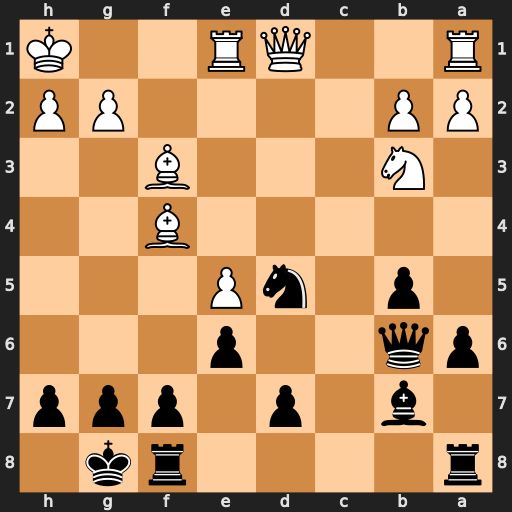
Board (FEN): r4rk1/1b1p1ppp/pq2p3/1p1nP3/5B2/1N3B2/PP4PP/R2QR2K
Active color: b
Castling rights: -
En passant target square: -
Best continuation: Nxf4 Bxb7 Qxb7